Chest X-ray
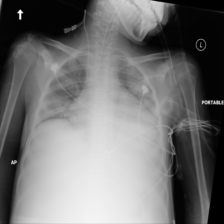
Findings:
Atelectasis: negative
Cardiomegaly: negative
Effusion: negative
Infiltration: negative
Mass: negative
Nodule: negative
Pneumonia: negative
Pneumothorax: negative
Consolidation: negative
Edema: negative
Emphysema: negative
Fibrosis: negative
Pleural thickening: negative
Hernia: negative